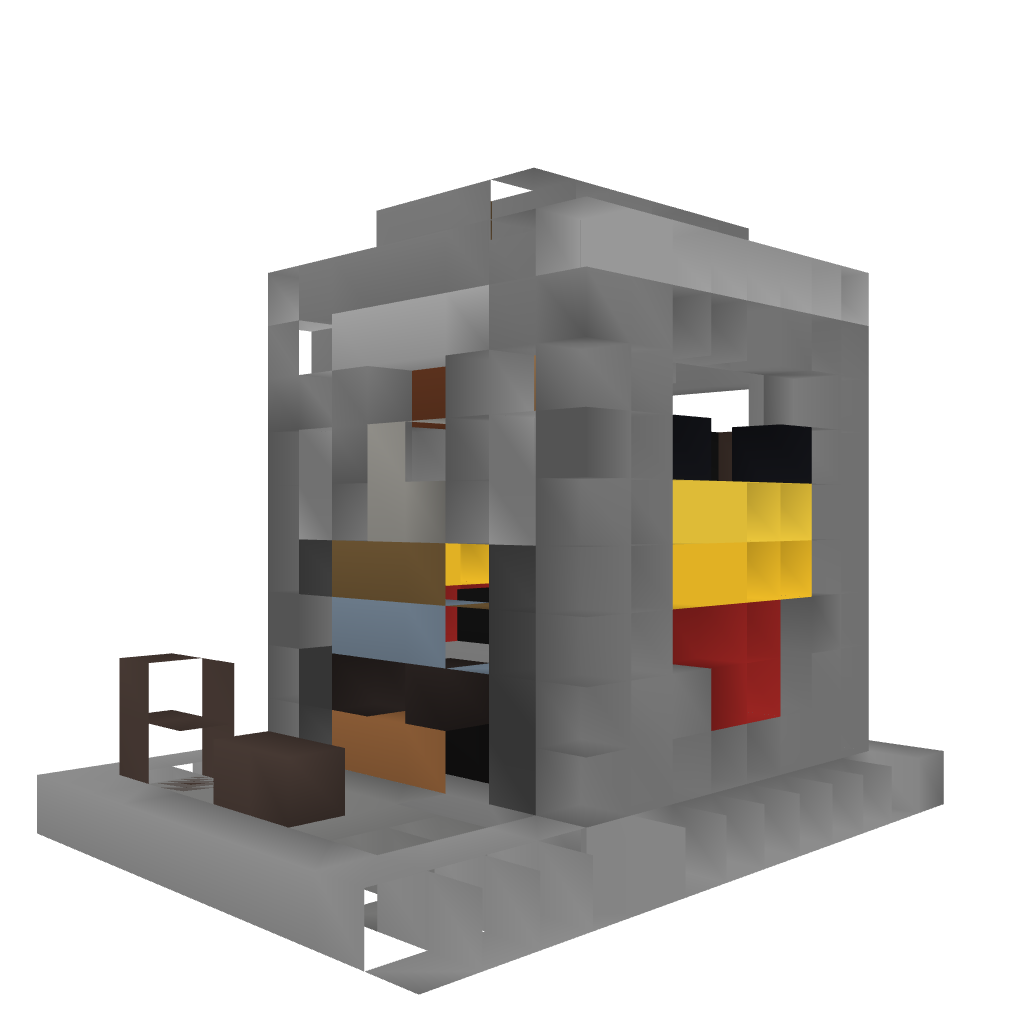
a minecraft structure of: Skin - Chicken Factory